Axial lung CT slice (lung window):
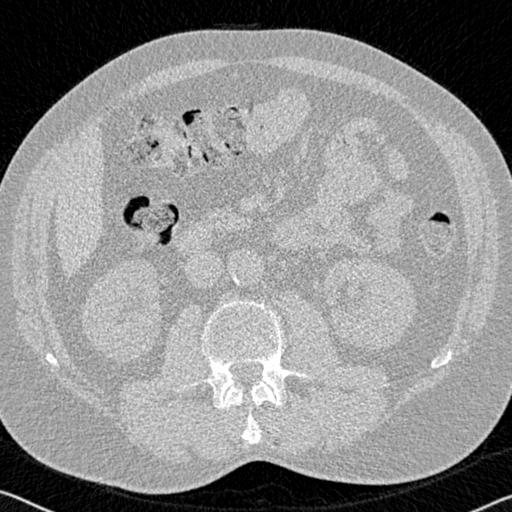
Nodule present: no